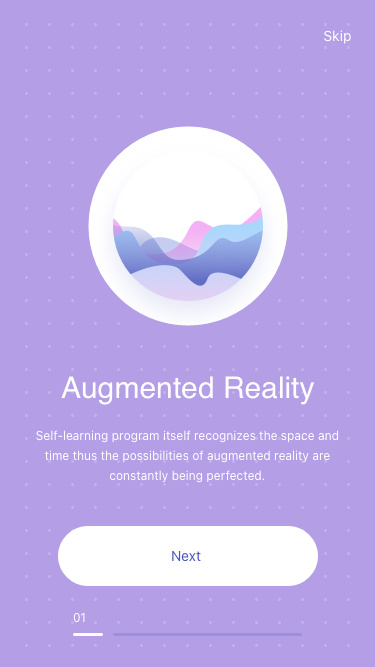
Text in this UI design:
01
Next
Augmented Reality
Self-learning program itself recognizes the space and time thus the possibilities of augmented reality are constantly being perfected.
Skip